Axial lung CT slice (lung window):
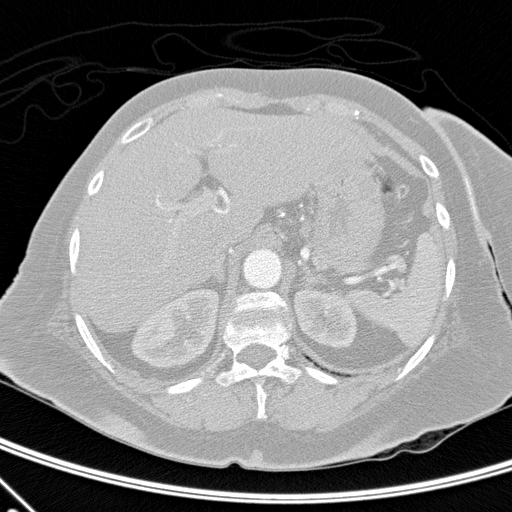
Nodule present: no